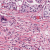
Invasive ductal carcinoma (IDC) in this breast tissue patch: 1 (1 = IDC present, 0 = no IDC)